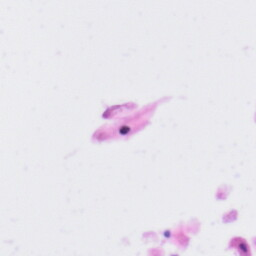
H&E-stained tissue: Tonsil